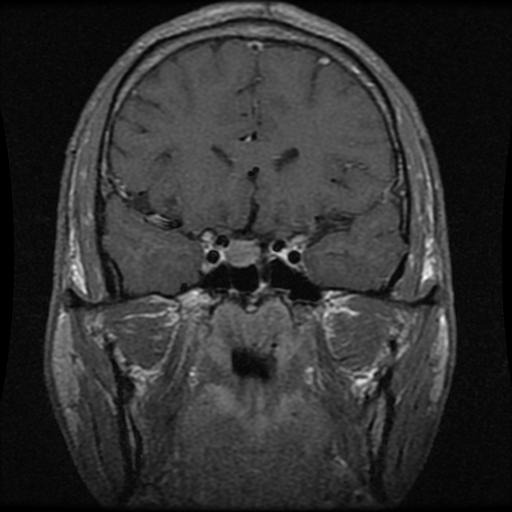
Label: pituitary